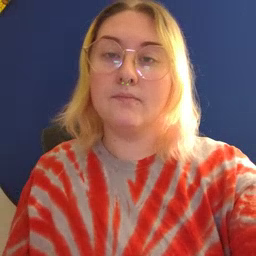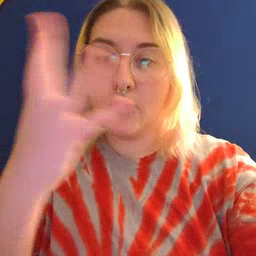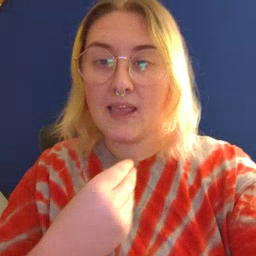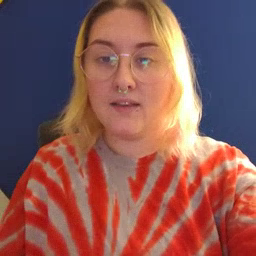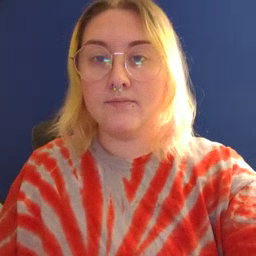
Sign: pretty